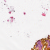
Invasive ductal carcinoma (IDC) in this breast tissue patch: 0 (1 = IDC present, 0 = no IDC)